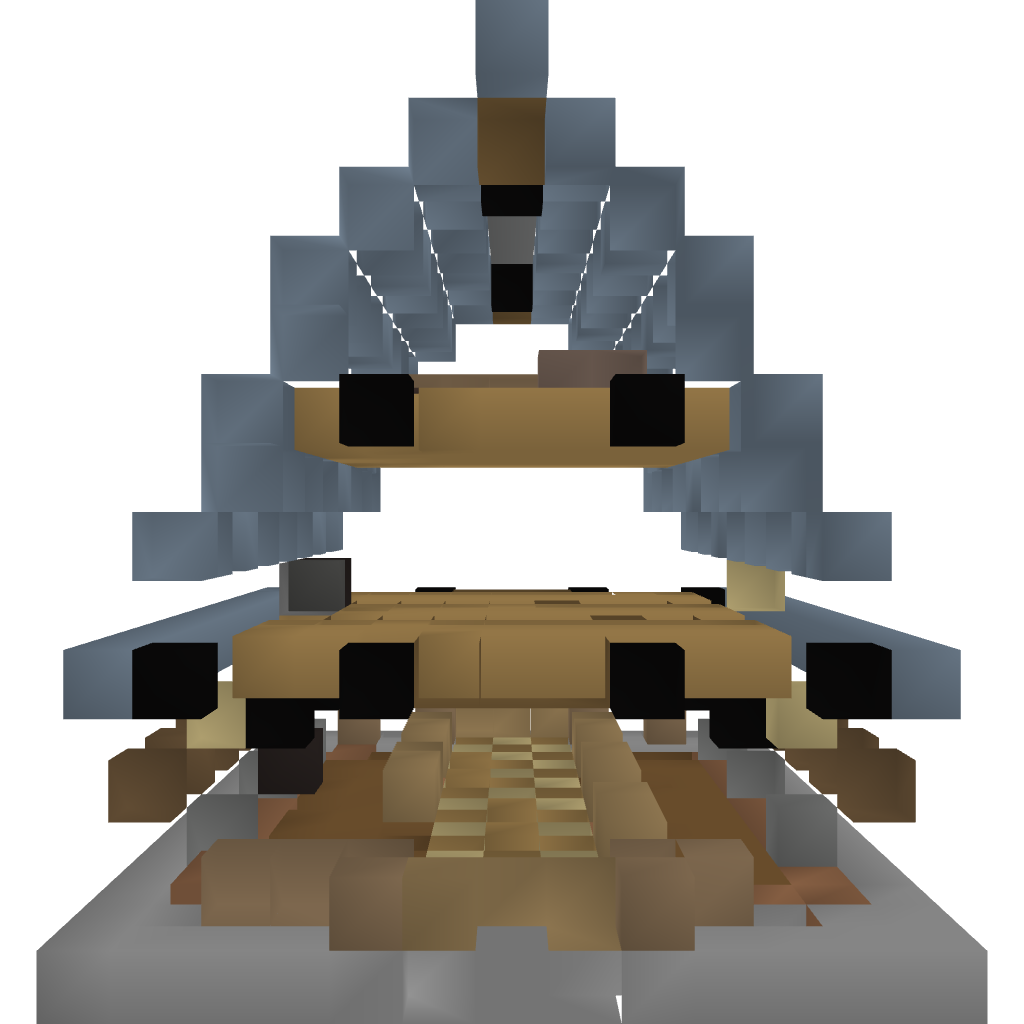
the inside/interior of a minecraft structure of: EveV's Horse Barn